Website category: book
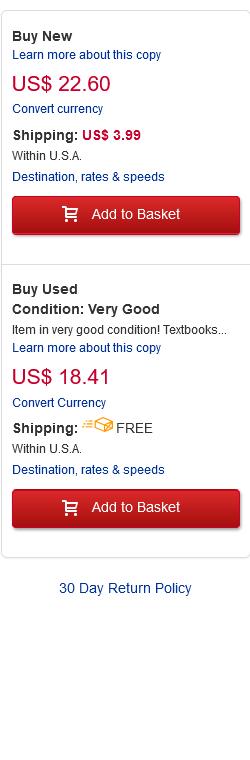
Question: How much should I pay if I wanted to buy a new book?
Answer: US$ 22.60

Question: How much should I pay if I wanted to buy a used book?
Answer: US$ 18.41

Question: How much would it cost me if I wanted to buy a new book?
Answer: US$ 22.60

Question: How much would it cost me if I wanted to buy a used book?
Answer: US$ 18.41

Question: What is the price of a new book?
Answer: US$ 22.60

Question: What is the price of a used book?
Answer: US$ 18.41

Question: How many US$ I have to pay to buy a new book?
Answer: US$ 22.60

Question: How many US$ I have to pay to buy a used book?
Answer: US$ 18.41

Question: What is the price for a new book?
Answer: US$ 22.60

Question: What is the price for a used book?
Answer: US$ 18.41

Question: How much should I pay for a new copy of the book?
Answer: US$ 22.60

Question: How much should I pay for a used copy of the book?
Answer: US$ 18.41

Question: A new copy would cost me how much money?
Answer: US$ 22.60

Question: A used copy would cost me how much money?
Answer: US$ 18.41

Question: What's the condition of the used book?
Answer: Very Good

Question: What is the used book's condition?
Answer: Very Good

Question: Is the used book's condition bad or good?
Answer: Very Good

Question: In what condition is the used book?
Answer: Very Good

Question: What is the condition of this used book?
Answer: Very Good

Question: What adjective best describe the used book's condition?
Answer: Very Good

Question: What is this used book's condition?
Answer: Very Good

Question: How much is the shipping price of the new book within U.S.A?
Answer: US$ 3.99

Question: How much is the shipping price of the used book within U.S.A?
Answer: FREE

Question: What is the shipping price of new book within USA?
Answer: US$ 3.99

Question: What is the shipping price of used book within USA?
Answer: FREE

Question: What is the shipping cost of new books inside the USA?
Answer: US$ 3.99

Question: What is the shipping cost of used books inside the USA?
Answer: FREE

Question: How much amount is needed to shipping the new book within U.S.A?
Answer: US$ 3.99

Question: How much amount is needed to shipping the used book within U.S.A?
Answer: FREE

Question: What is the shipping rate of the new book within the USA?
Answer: US$ 3.99

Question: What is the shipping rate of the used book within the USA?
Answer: FREE

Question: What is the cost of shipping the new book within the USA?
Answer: US$ 3.99

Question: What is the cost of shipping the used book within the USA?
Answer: FREE

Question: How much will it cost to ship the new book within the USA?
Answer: US$ 3.99

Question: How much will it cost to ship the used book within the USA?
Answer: FREE